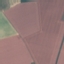
Land use / land cover class: AnnualCrop